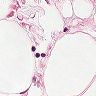
Metastatic tissue present: no